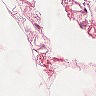
Metastatic tissue present: no